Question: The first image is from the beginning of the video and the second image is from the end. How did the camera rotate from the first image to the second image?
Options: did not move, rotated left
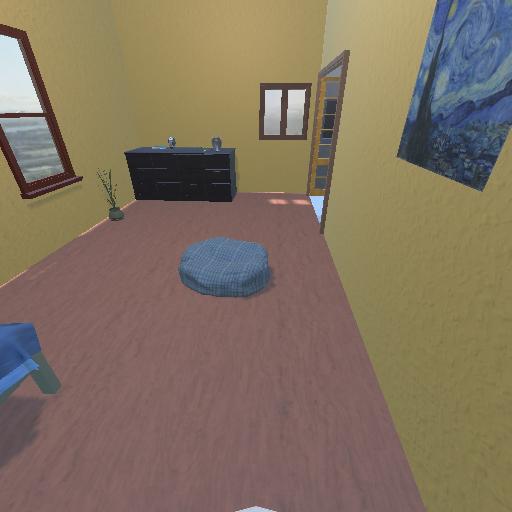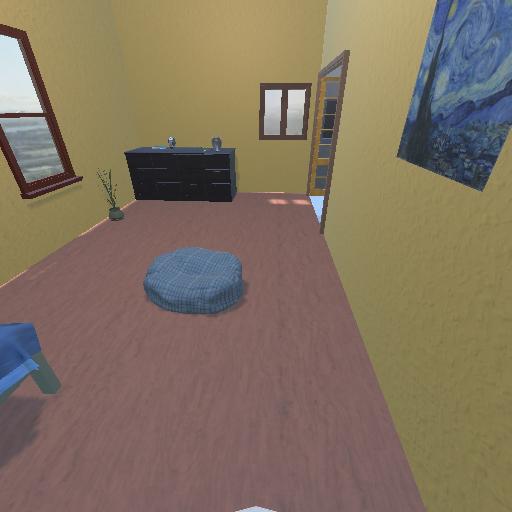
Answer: did not move